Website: slack
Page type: billing-address
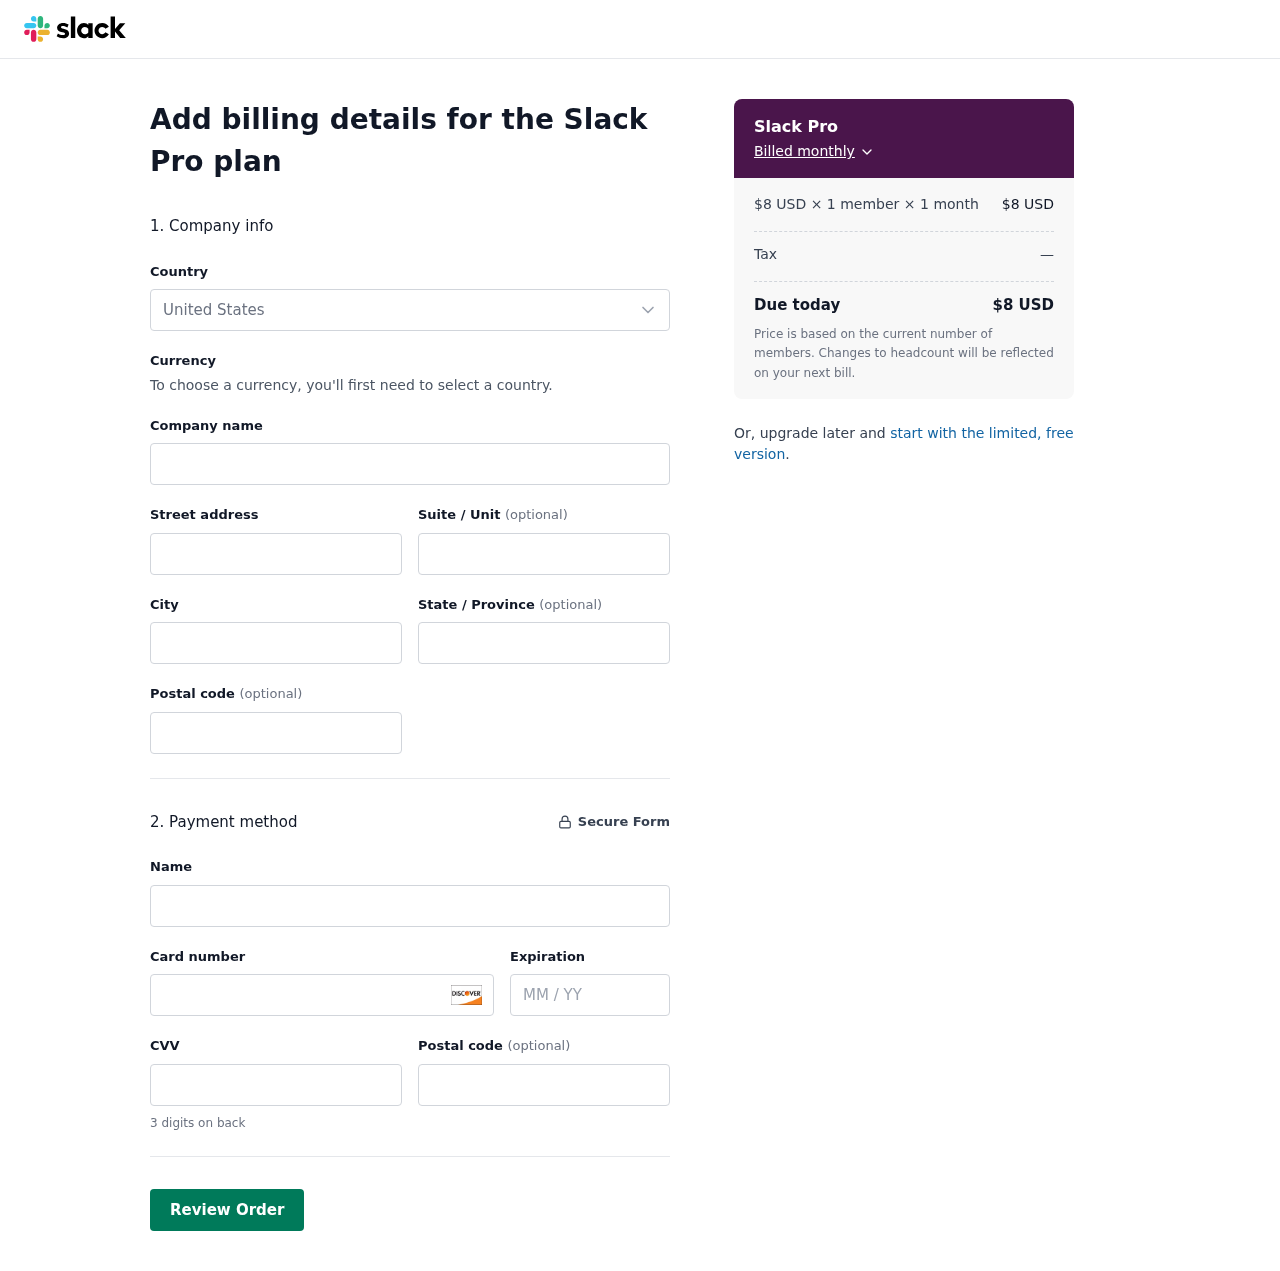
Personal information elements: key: PII_CARD_CVV
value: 173
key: PII_CARD_EXPIRY
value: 10/28
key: PII_CARD_NUMBER
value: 6503 3251 8387 3942
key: PII_CITY
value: East Christinemouth
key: PII_COUNTRY
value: United States
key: PII_FULLNAME
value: Andrew Moore
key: PII_POSTCODE
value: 05064
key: PII_POSTCODE2
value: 46700
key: PII_STATE
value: Montana
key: PII_STREET
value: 693 Carpenter Alley Apt. 697
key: PII_STREET2
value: Suite 066
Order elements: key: ORDER_PLAN_PRICE
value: $8 USD
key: ORDER_NUM_MEMBERS
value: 1 member
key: ORDER_NUM_MONTHS
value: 1 month
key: ORDER_SUBTOTAL
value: $8 USD
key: ORDER_TAX
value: —
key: ORDER_TOTAL
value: $8 USD